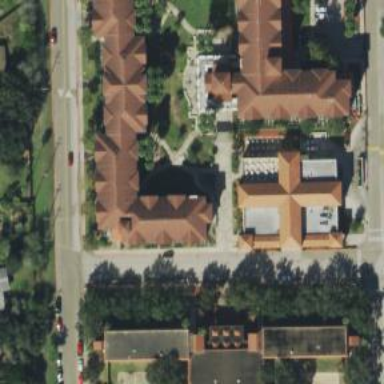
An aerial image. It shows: College building.